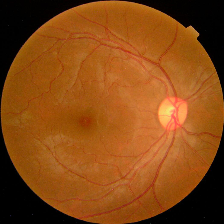
Diabetic retinopathy grade: No DR